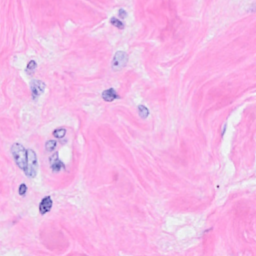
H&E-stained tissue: Breast